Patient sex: M
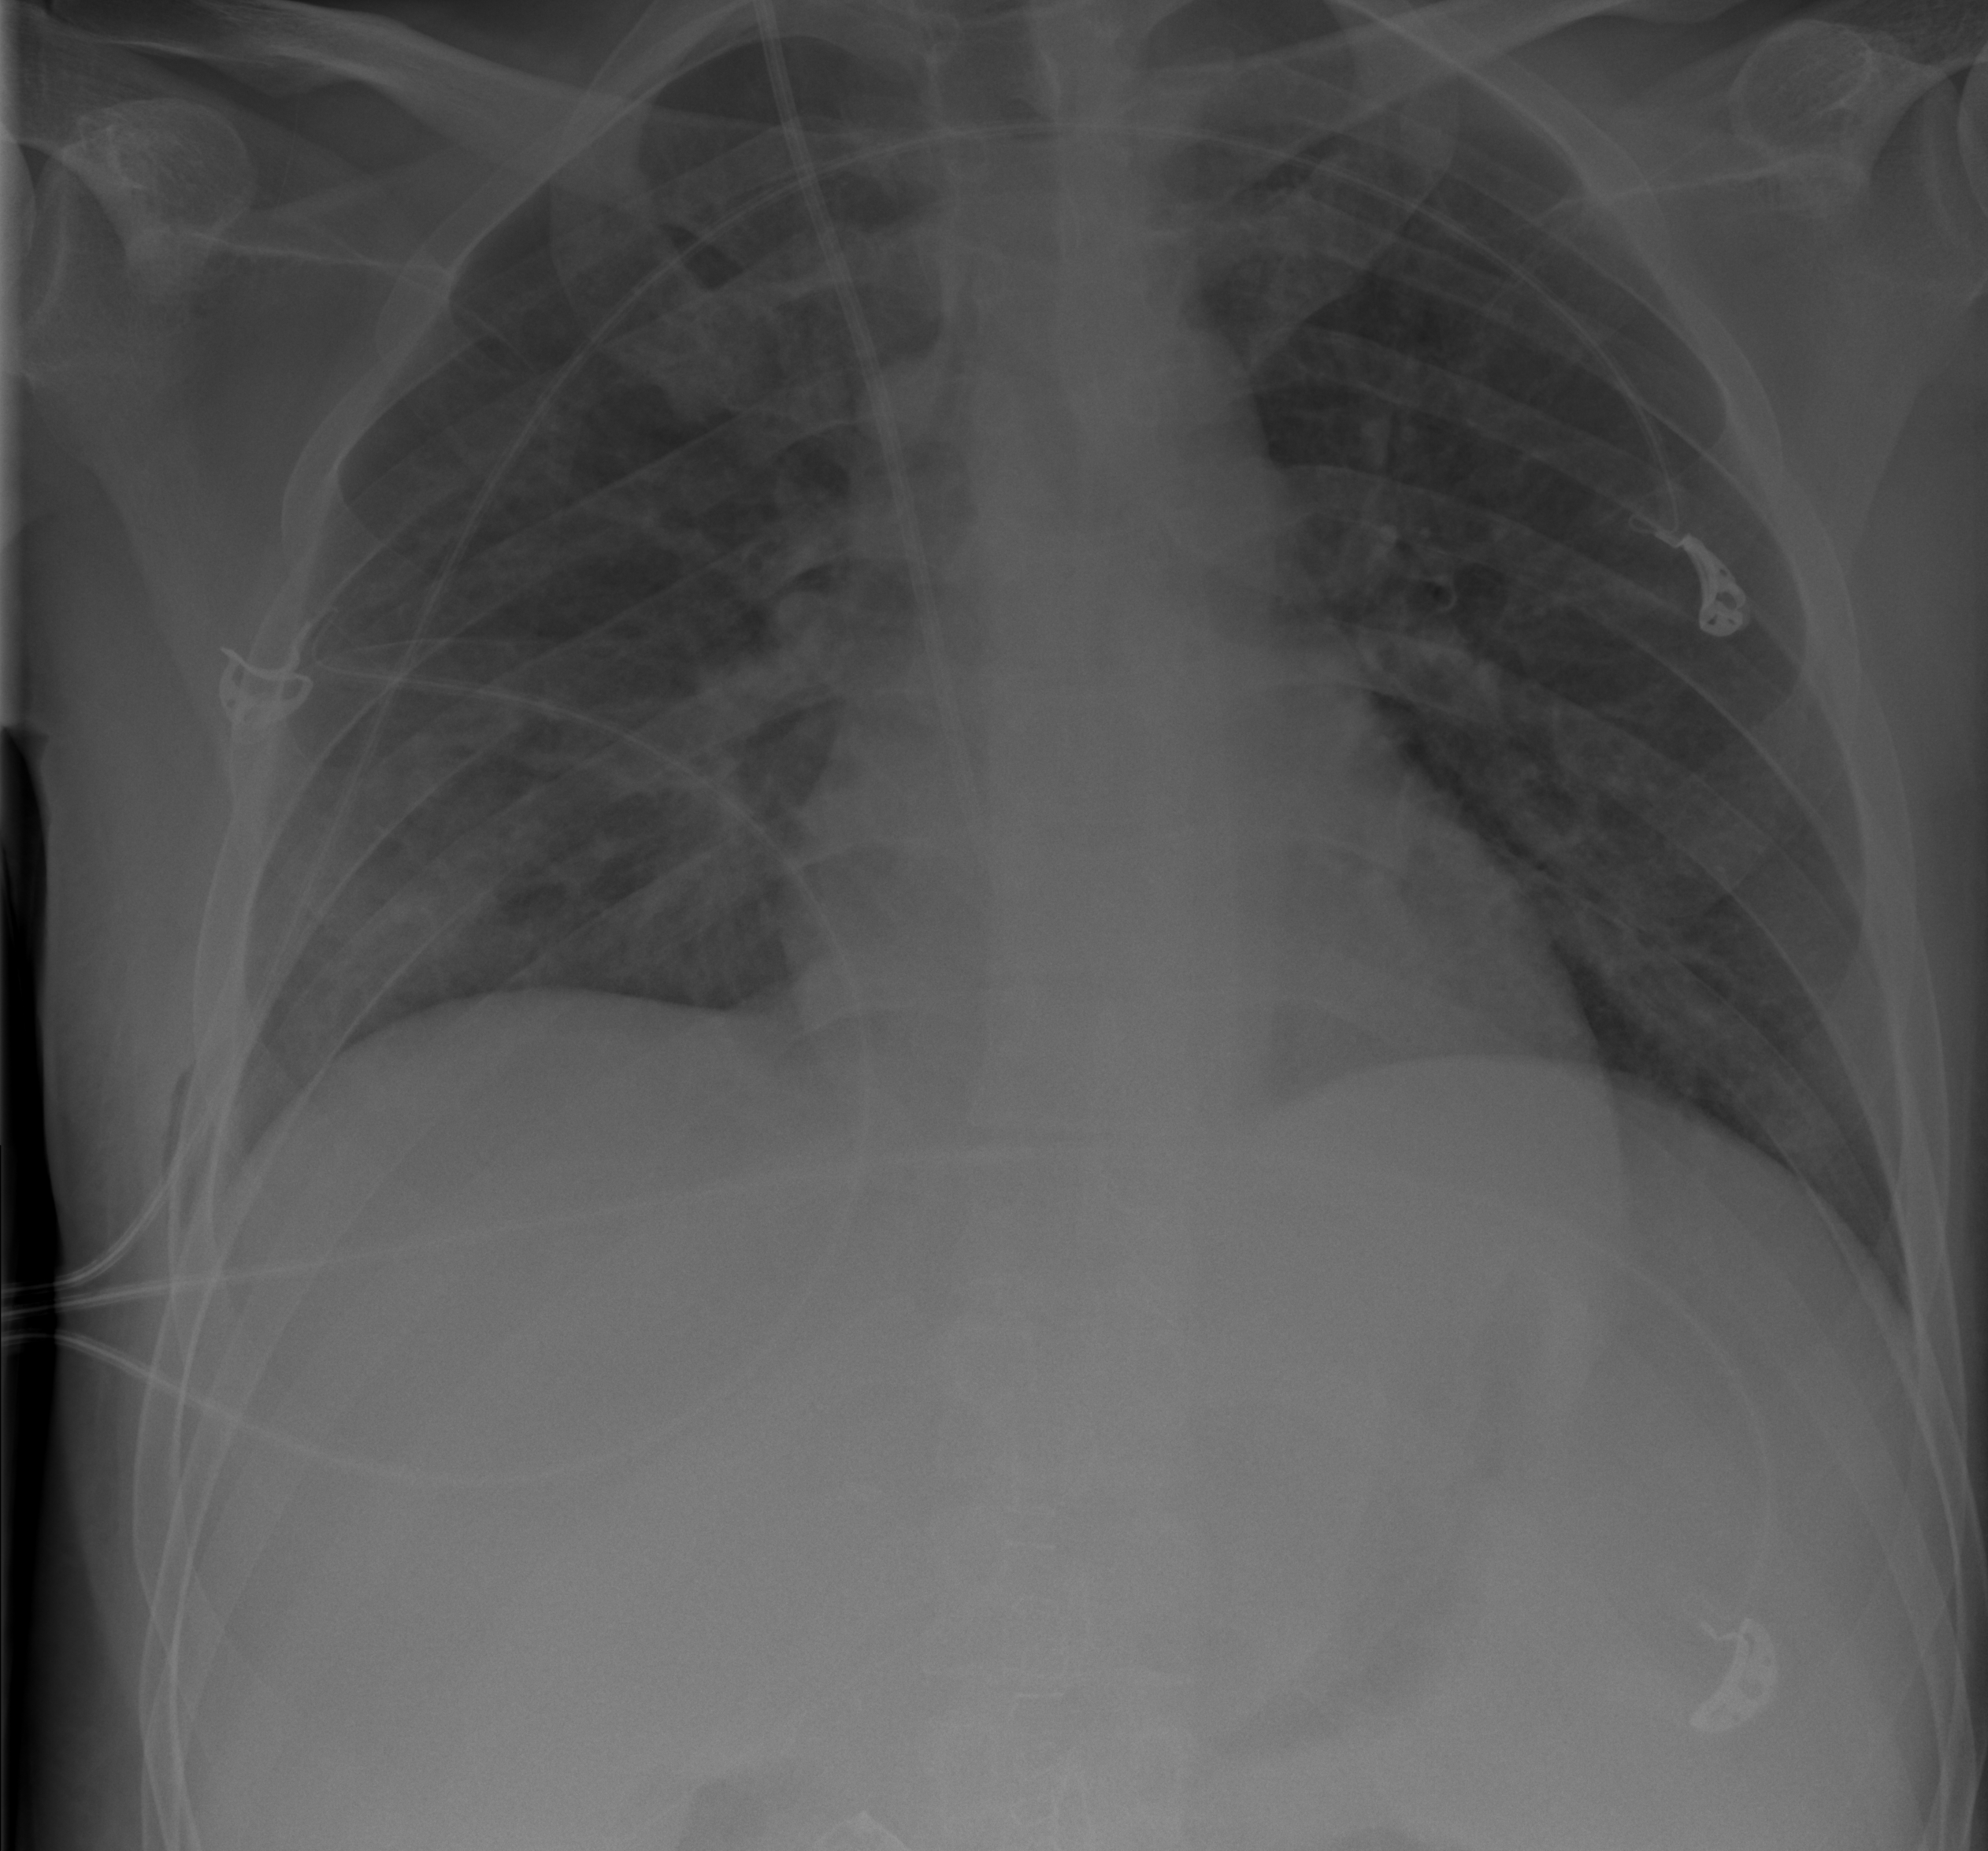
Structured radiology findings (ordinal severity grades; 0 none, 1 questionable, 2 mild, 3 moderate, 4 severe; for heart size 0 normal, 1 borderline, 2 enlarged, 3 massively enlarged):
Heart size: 0
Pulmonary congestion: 0
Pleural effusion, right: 0
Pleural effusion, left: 0
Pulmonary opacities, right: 2
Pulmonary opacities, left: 0
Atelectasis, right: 2
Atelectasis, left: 0